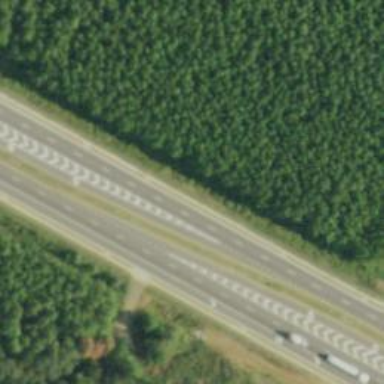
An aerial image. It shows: Trunk link highway with asphalt surface.